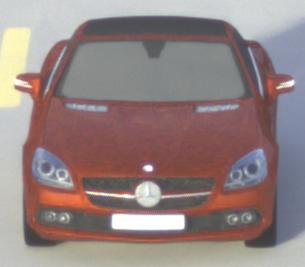
Make: Mercedes-Benz
Model: SLK 200
Detailed model: SLK-Class (172)
Model produced from: 2011/03
Model produced until: 2015/04
Doors: 2
Color: orange
Road condition: dry road
Daytime: morning or afternoon
Contrast: medium contrast